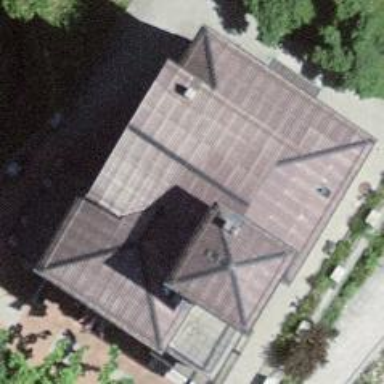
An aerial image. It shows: Building that houses restaurant.